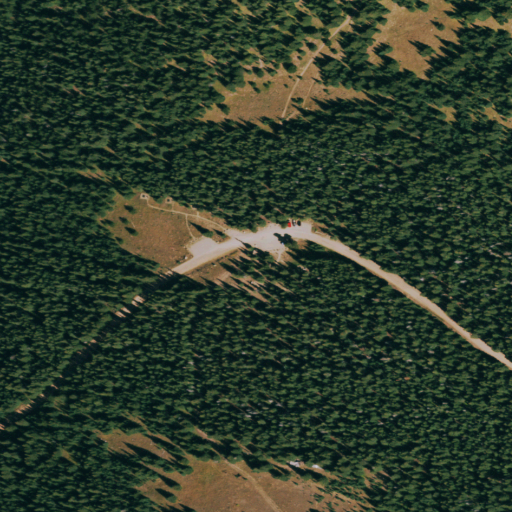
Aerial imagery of gap in Colorado named Cordova Pass containing evergreen forest, deciduous forest, and shrub